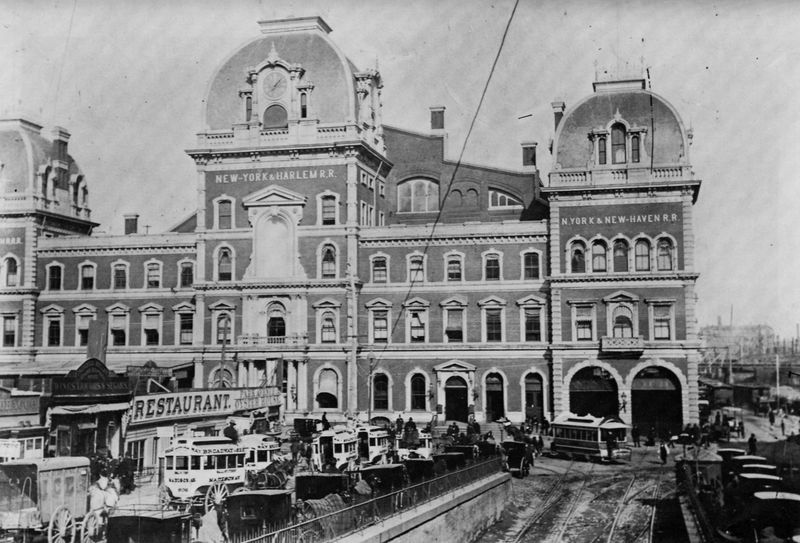
Titel: Grand Central Depot
Künstler: Amerikanischer Photograph
Schlagwörter: dunkel, menschen, stadt, fenster, grau, hell, schwarz, strasse, säulen, weiss, dach, gebäude, haus, profile, architektur, front, rund, balkon, schiffe, ansicht, fassade, türen, modern, kutsche, kutschen, platz, pilaster, wagen, stufen, foto, fotografie, eingang, schild, palast, gauben, restaurant, schwarzweiss, bahnhof, photo, fries, tore, rundbögen, etagen, schienen, bote, stockwerke, fot, jahrhundert, parkplatz, straßenbahn, tram, pferdewagen, botte, droschken, kupel, new york, harlem, haven, foto new york new haven straßenszene